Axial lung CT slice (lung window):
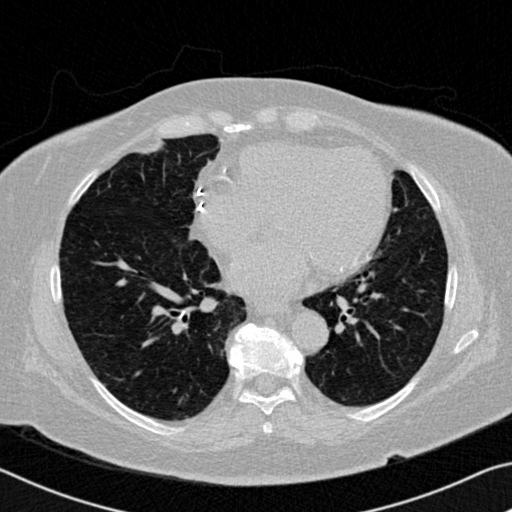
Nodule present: no